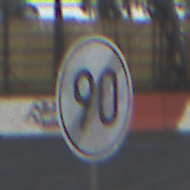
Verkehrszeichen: EndeGeschwindigkeit90
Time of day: MorningAfternoon
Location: Outdoor (RoadRail)
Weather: PartlyCloudy
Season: NotSpecified
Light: Natural